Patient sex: M
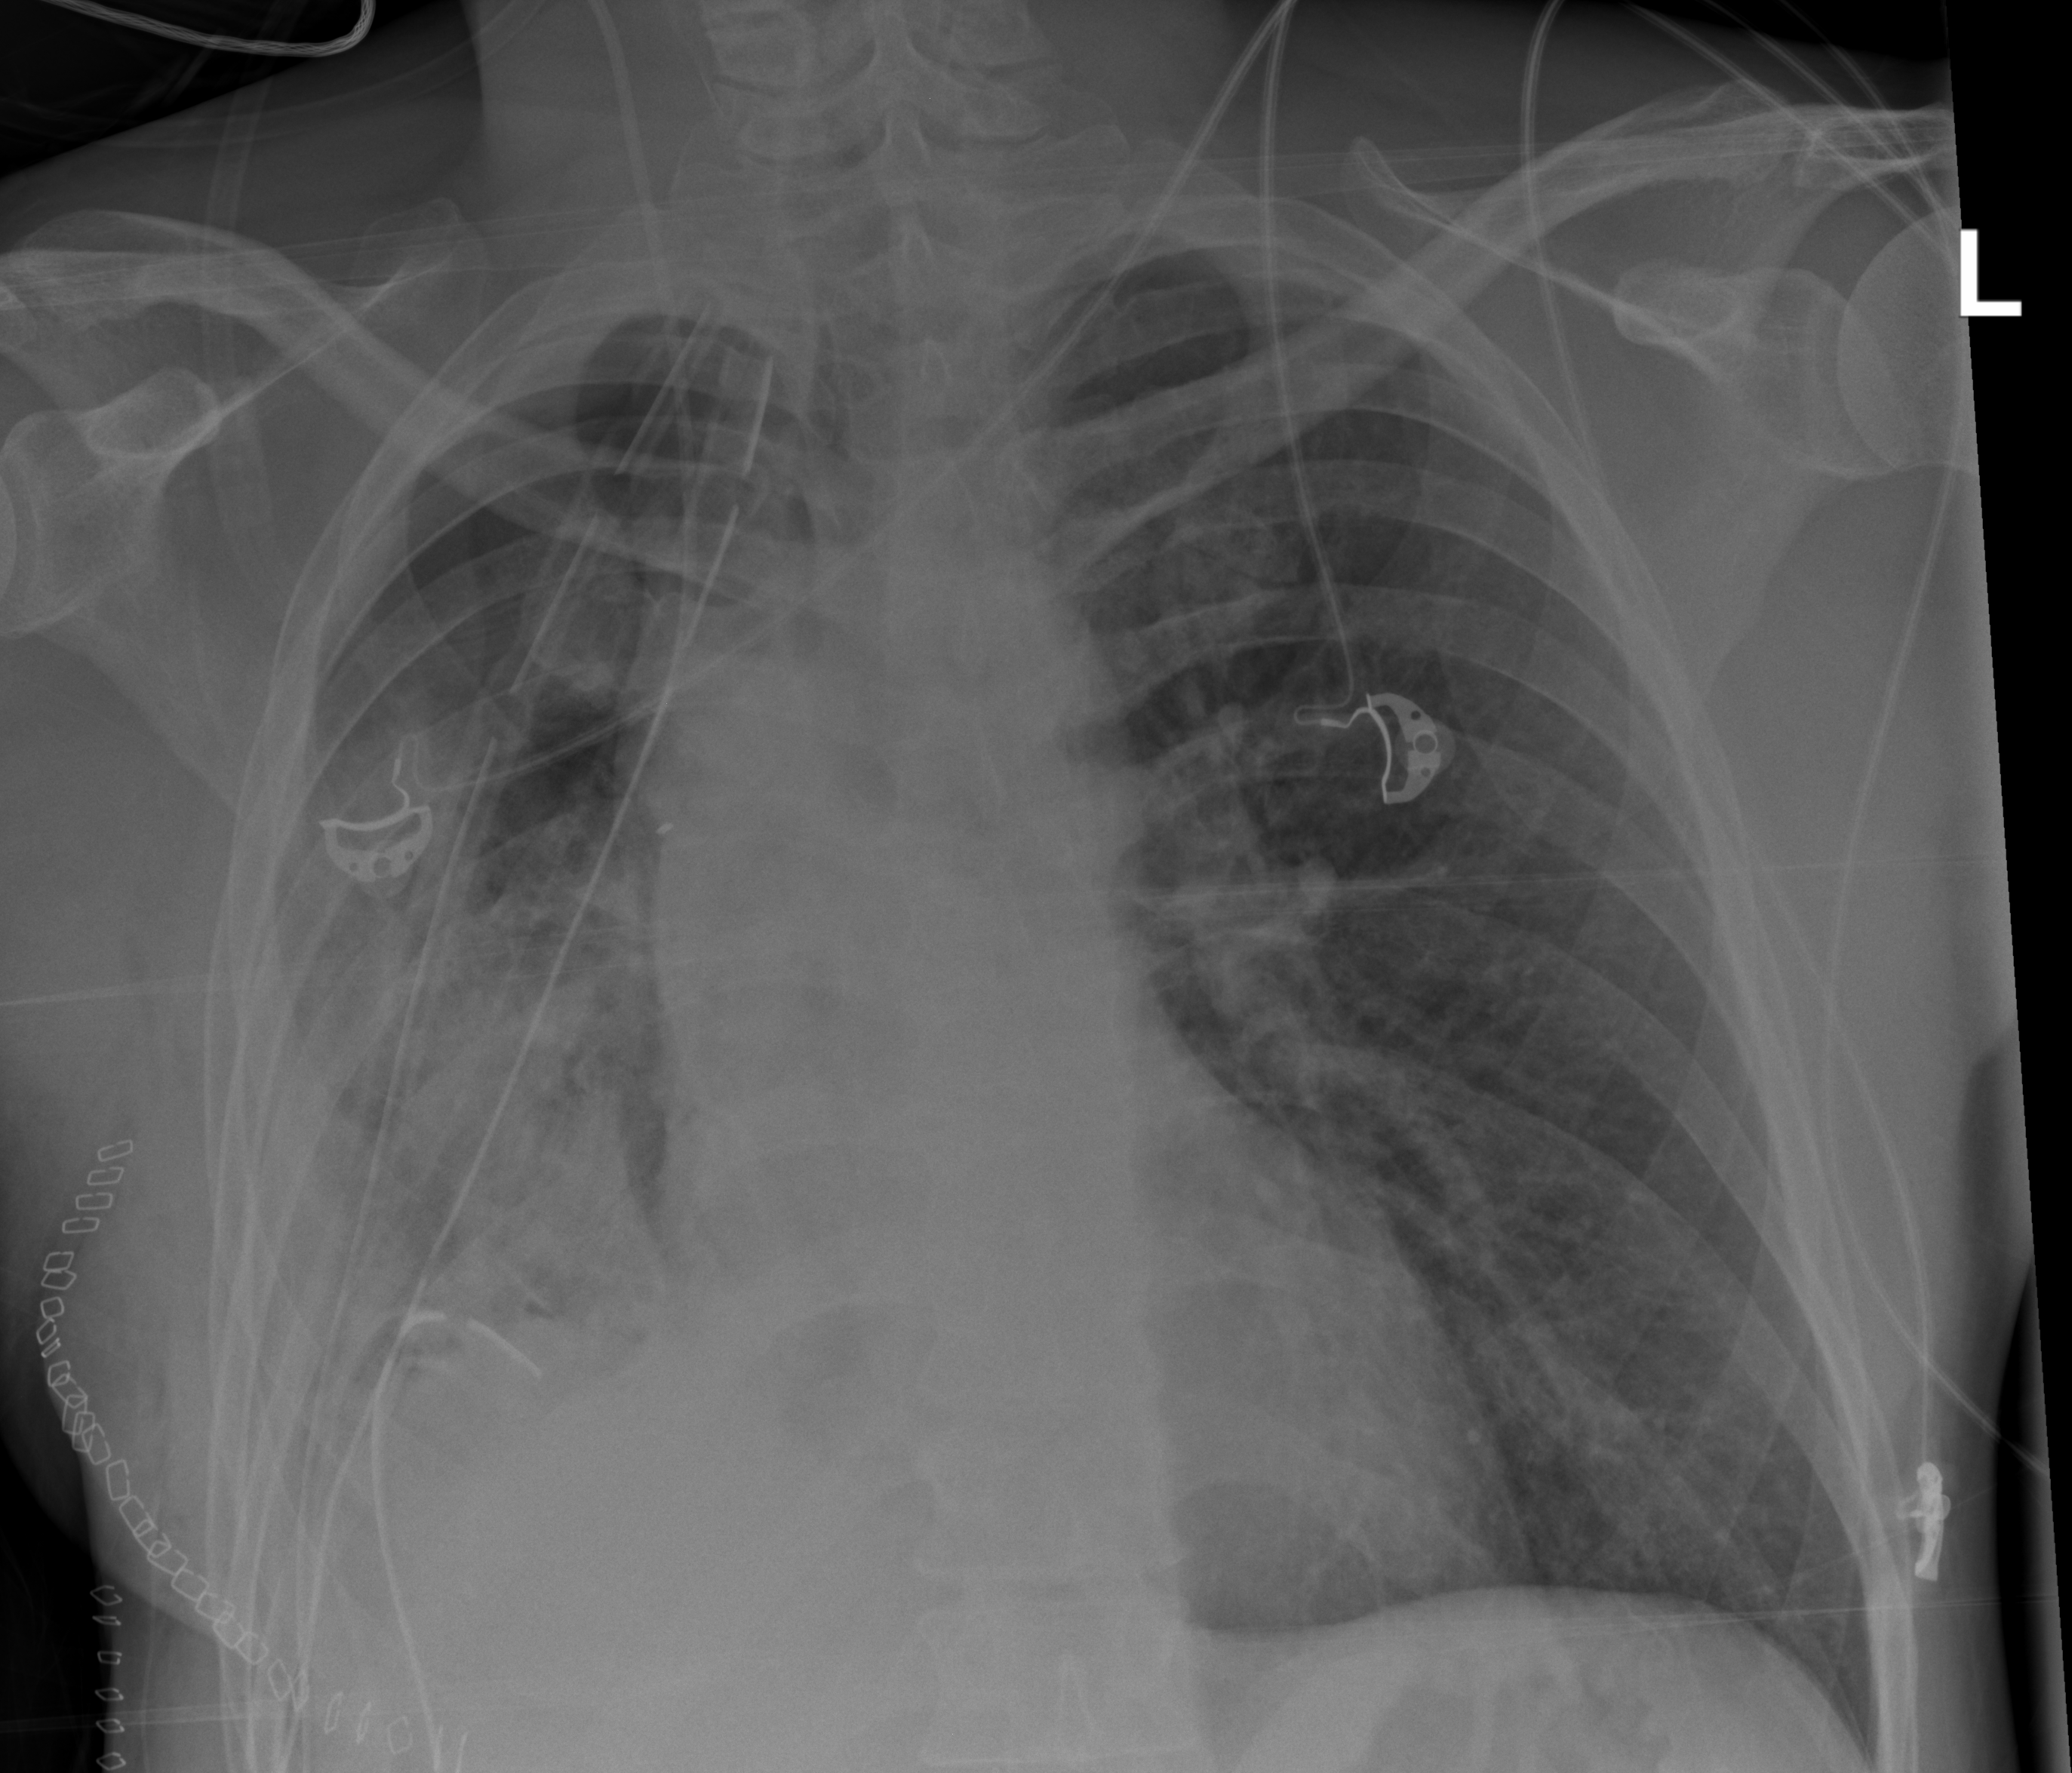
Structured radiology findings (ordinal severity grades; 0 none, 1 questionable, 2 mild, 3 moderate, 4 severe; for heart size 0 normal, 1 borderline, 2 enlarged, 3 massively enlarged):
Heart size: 0
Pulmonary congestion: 0
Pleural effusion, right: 2
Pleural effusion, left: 0
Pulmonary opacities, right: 3
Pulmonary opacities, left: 0
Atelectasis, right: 4
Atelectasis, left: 0